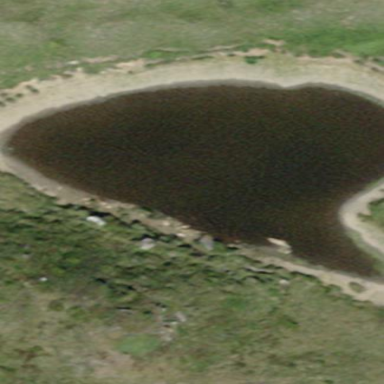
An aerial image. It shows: Serene lake surrounded by nature.